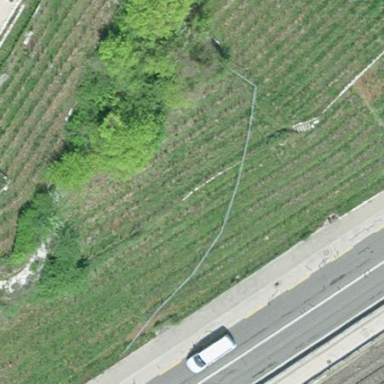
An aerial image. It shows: Vineyard.